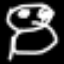
Label: frog